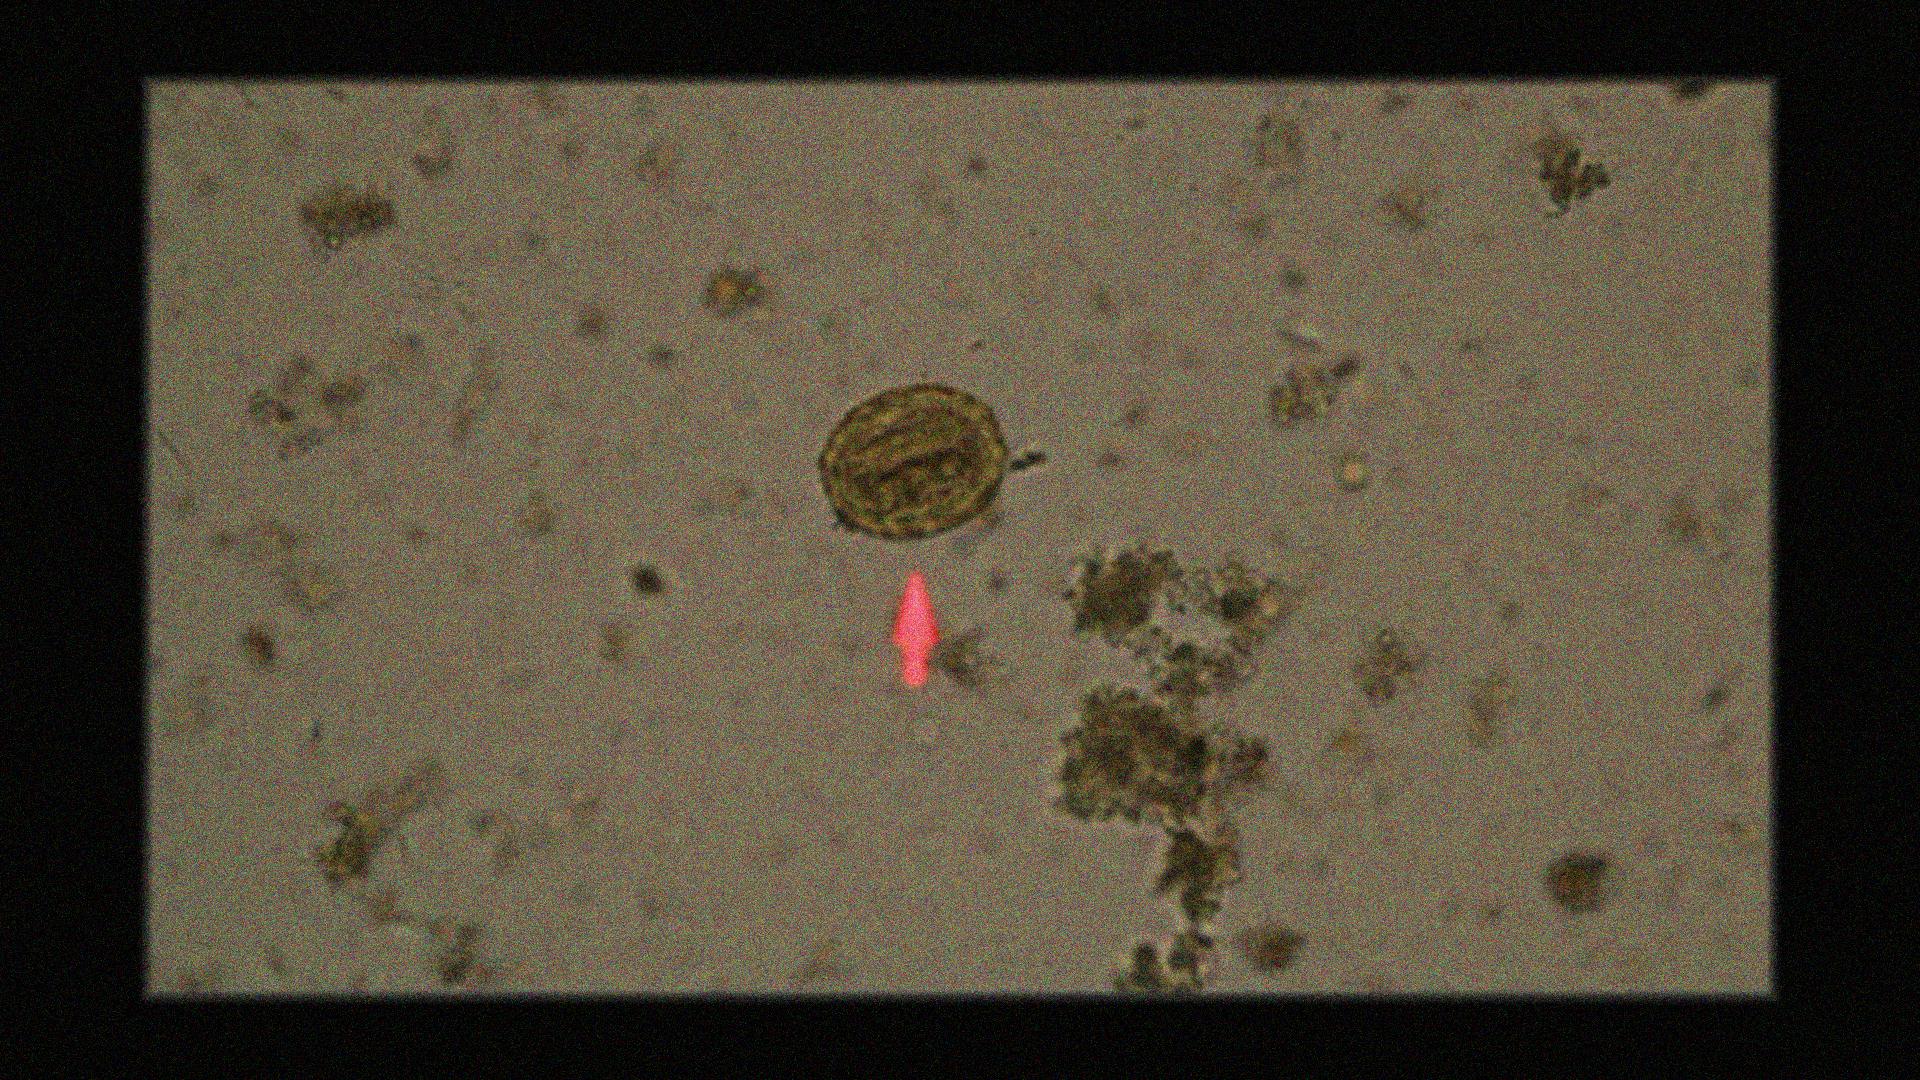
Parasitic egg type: Ascaris lumbricoides